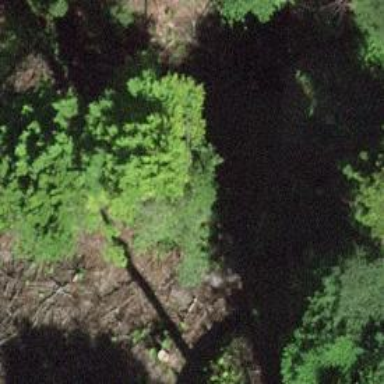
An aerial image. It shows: Cliff in nature.